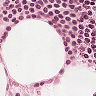
Metastatic tissue present: no